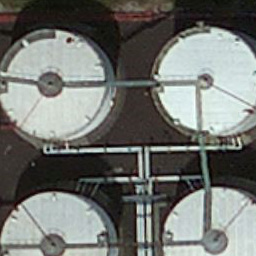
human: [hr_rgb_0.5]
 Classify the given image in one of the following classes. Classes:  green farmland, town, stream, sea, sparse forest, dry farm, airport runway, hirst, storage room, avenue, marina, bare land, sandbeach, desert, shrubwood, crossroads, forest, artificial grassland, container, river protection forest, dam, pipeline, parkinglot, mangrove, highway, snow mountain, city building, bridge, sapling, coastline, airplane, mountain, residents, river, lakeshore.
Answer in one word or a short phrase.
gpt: storage room